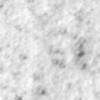
Label: no_change